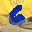
Label: 6